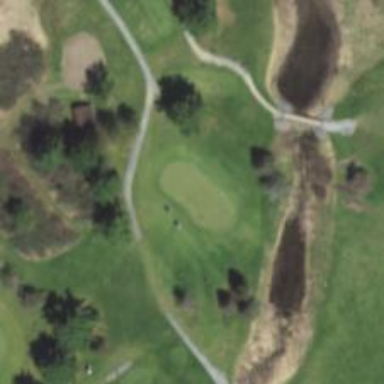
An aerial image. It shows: Golf hole.